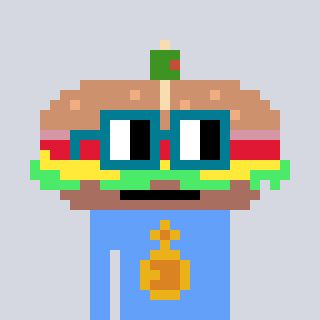
a pixel art character with square dark green glasses, a sandwich-shaped head and a blue-colored body on a cool background